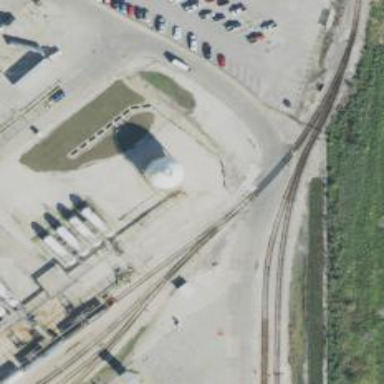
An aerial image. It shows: Railway yard in service.